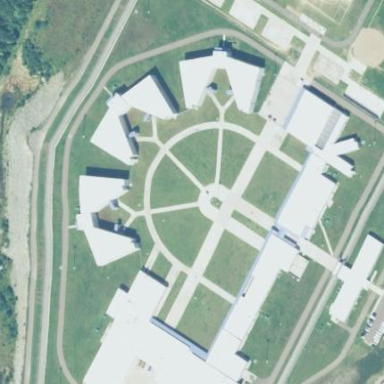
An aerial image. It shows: Prison.